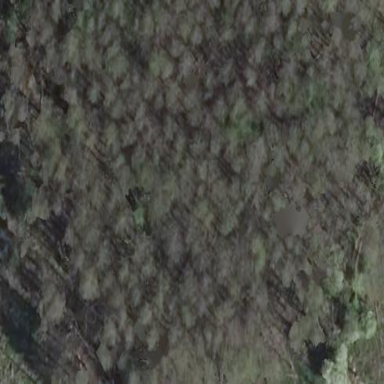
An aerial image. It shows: Deciduous broadleaved forest.